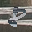
Label: 8